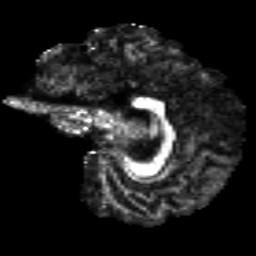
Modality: FA
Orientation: sagittal
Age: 22
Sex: male
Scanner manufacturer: siemens
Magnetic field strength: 3 T
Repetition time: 8.8 s
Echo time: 0.085 s